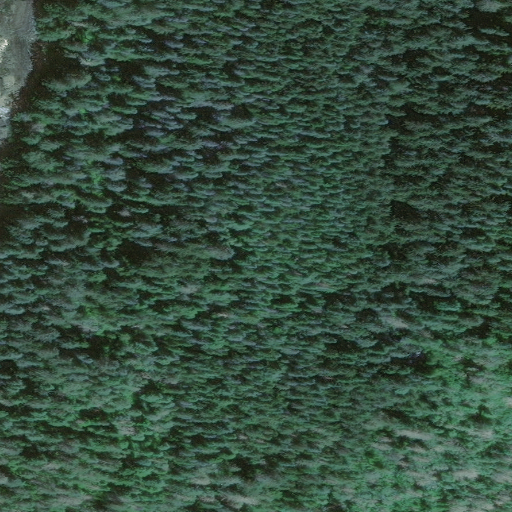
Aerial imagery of cape in Alaska named Point Cosmos containing only unknown